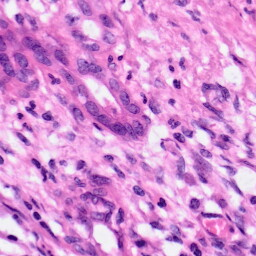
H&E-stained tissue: Pancreatic